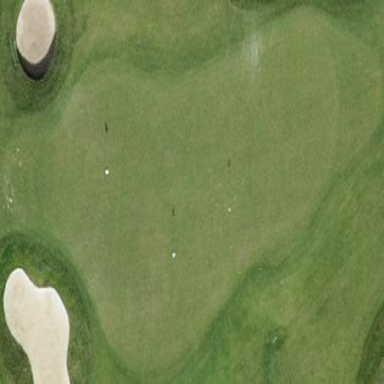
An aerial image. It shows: Green golf area with grass land use.